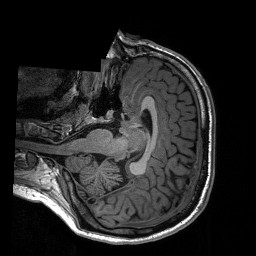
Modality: T1w
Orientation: axial
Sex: male
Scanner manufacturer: siemens
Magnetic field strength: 3 T
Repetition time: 2.3 s
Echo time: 0.00197 s